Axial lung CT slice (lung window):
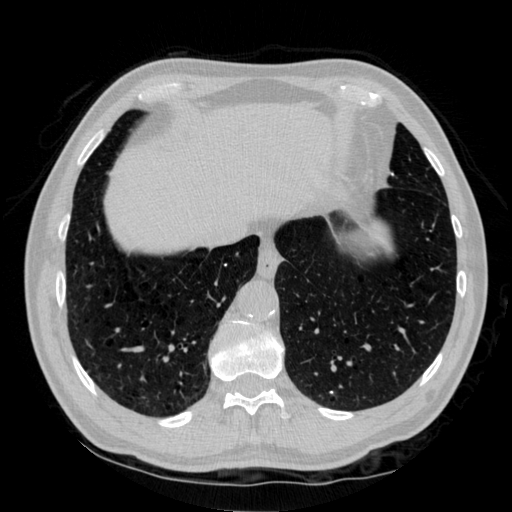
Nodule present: no